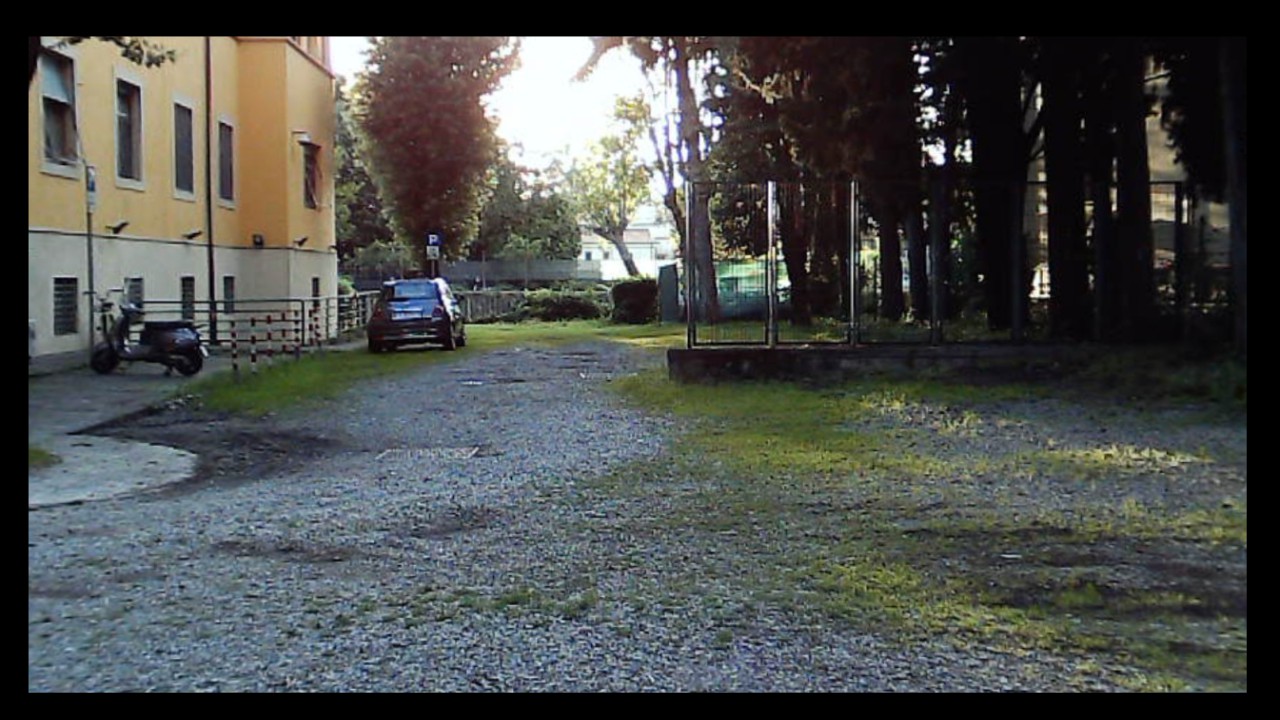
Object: DarwinFPV cineape20